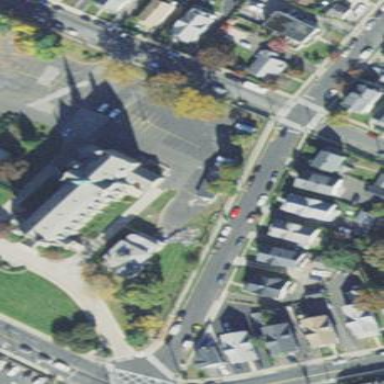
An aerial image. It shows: Building serving as place of worship.